Question: I am a newbie learning angularjs. I am trying to access external api to get data from them.
The below image link is the json data that I get after http request from that api:

In js file I have saved data as '$scope.jsondata = data;'
I want to create an table which will look like this:
'''
<div class="container" ng-controller="controller">
<table ng-repeat="data in jsondata">
<tr>
<th>Date</th>
<th>age</th>
<th>avg<th>
<th>num_payments</th>
</tr>
<tr>
<td> ?</td>
<td> ?</td>
<td> ?</td> // dont know what to give
</tr>
<table>
'''
because when I tried to access the variable like 'jsondata.stats.histogram' nothing comes up.
If I give 'jsondata.stats' and print them I get following output
> 1.[{"date":"201311","histogram":[{"ages":"<=18","num_payments":825,"avg":525.24},{"ages":"19-25","num_payments":49628,"avg":243.86},{"ages":"26-35","num_payments":181206,"avg":335.73},{"ages":"36-45","num_payments":208087,"avg":409.1},{"ages":"46-55","num_payments":209074,"avg":387.01},{"ages":"56-65","num_payments":156109,"avg":347.39},{"ages":">=66","num_payments":70881,"avg":400.2},{"ages":"Unknown","num_payments":4133,"avg":658.82}]},{"date":"201312","histogram":[{"ages":"<=18","num_payments":875,"avg":678.74},{"ages":"19-25","num_payments":56716,"avg":243.19},{"ages":"26-35","num_payments":200432,"avg":330.1},{"ages":"36-45","num_payments":227268,"avg":399.74},{"ages":"46-55","num_payments":227818,"avg":385.11},{"ages":"56-65","num_payments":166577,"avg":337.03},{"ages":">=66","num_payments":75534,"avg":373.36},{"ages":"Unknown","num_payments":4075,"avg":609.47}]},{"date":"201401","histogram":[{"ages":"<=18","num_payments":863,"avg":829.89},{"ages":"19-25","num_payments":64139,"avg":215.28},{"ages":"26-35","num_payments":211934,"avg":309.96},{"ages":"36-45","num_payments":236751,"avg":377.17},{"ages":"46-55","num_payments":232784,"avg":409.92},{"ages":"56-65","num_payments":170349,"avg":331.59},{"ages":">=66","num_payments":77767,"avg":386.73},{"ages":"Unknown","num_payments":4084,"avg":674.42}]},{"date":"201402","histogram":[{"ages":"<=18","num_payments":947,"avg":929.1},{"ages":"19-25","num_payments":50168,"avg":227.48},{"ages":"26-35","num_payments":170661,"avg":326.44},{"ages":"36-45","num_payments":192451,"avg":387.63},{"ages":"46-55","num_payments":190980,"avg":396.35},{"ages":"56-65","num_payments":142261,"avg":337.21},{"ages":">=66","num_payments":65938,"avg":397.11},{"ages":"Unknown","num_payments":3685,"avg":629.59}]},{"date":"201403","histogram":[{"ages":"<=18","num_payments":921,"avg":736.56},{"ages":"19-25","num_payments":56525,"avg":216.75},{"ages":"26-35","num_payments":186010,"avg":311.57},{"ages":"36-45","num_payments":204997,"avg":406.57},{"ages":"46-55","num_payments":200943,"avg":404.77},{"ages":"56-65","num_payments":149269,"avg":332.54},{"ages":">=66","num_payments":67746,"avg":403.84},{"ages":"Unknown","num_payments":3786,"avg":644.84}]},{"date":"201404","histogram":[{"ages":"<=18","num_payments":942,"avg":979.4},{"ages":"19-25","num_payments":58174,"avg":230.42},{"ages":"26-35","num_payments":194149,"avg":306.66},{"ages":"36-45","num_payments":223234,"avg":381.75},{"ages":"46-55","num_payments":221479,"avg":389.42},{"ages":"56-65","num_payments":165403,"avg":337.9},{"ages":">=66","num_payments":74967,"avg":392.94},{"ages":"Unknown","num_payments":3848,"avg":548.89}]}] 2.
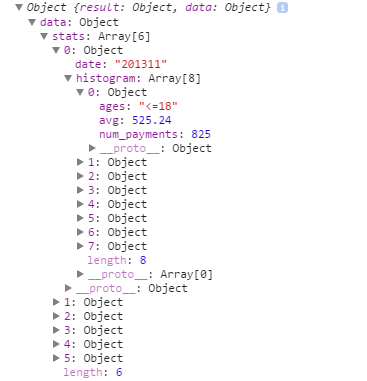
Answer: First you have to understand your data structure. It is array of object with date property. For those every dates there are histogram array. So there will be array of array that need to iterate.
I assume you will create one table for every stats date and in every row of that table you want to list histogram data. So we need to iterate date in table level. Later in row level we will iterate histogram array. The structure of the html will be like this below. You can see it live in <URL> to get understand more with angular data iteration.
'''
<div class="container" ng-controller="MyCtrl">
<table ng-repeat="data in jsondata" border='1'> <!-- table level iteration -->
<tr>
<th>Date</th>
<th>age</th>
<th>avg</th>
<th>num_payments</th>
</tr>
<tr ng-repeat='histo in data.histogram'> <!-- row level iteration -->
<td>{{data.date}}</td>
<td>{{histo.ages}}</td>
<td>{{histo.avg}}</td>
<td>?</td>
</tr>
</table>
'''